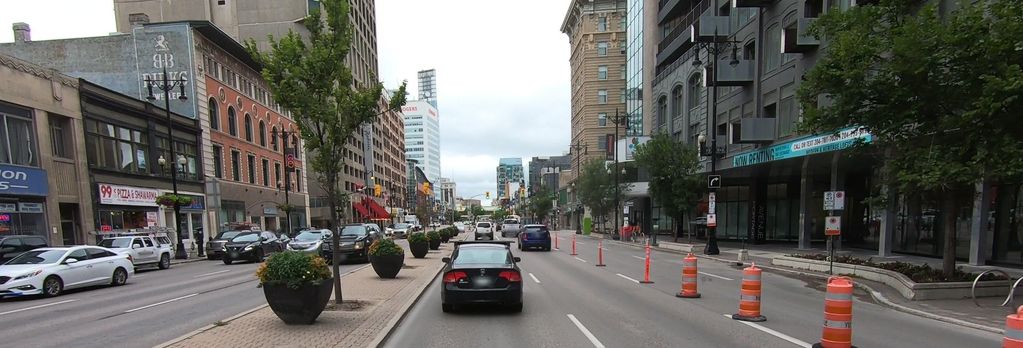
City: winnipeg